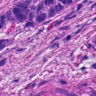
Metastatic tissue present: yes